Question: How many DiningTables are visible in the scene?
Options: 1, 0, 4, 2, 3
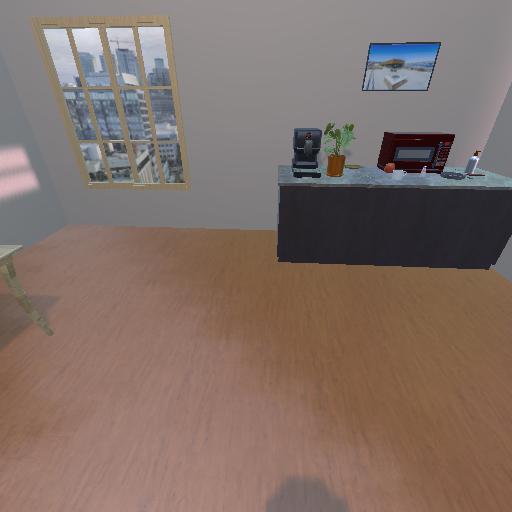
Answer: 1